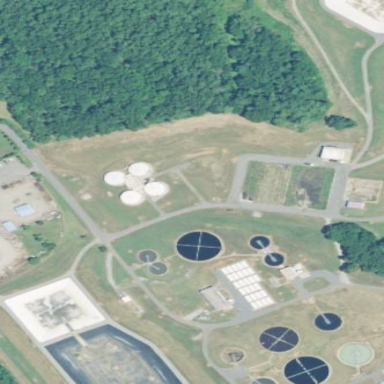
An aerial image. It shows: Wastewater plant.